Question:
I am trying to build a database.
A constraint i have to build in, is that an instrument can only be used by one person at a time. my question is how would i implement this?
I have created a AvailableInstrument Table. which draws from a view which takes all of the instruments that have a hire end date < now()
but i don't know how I would implement the constraint in this database model.
Please help :D
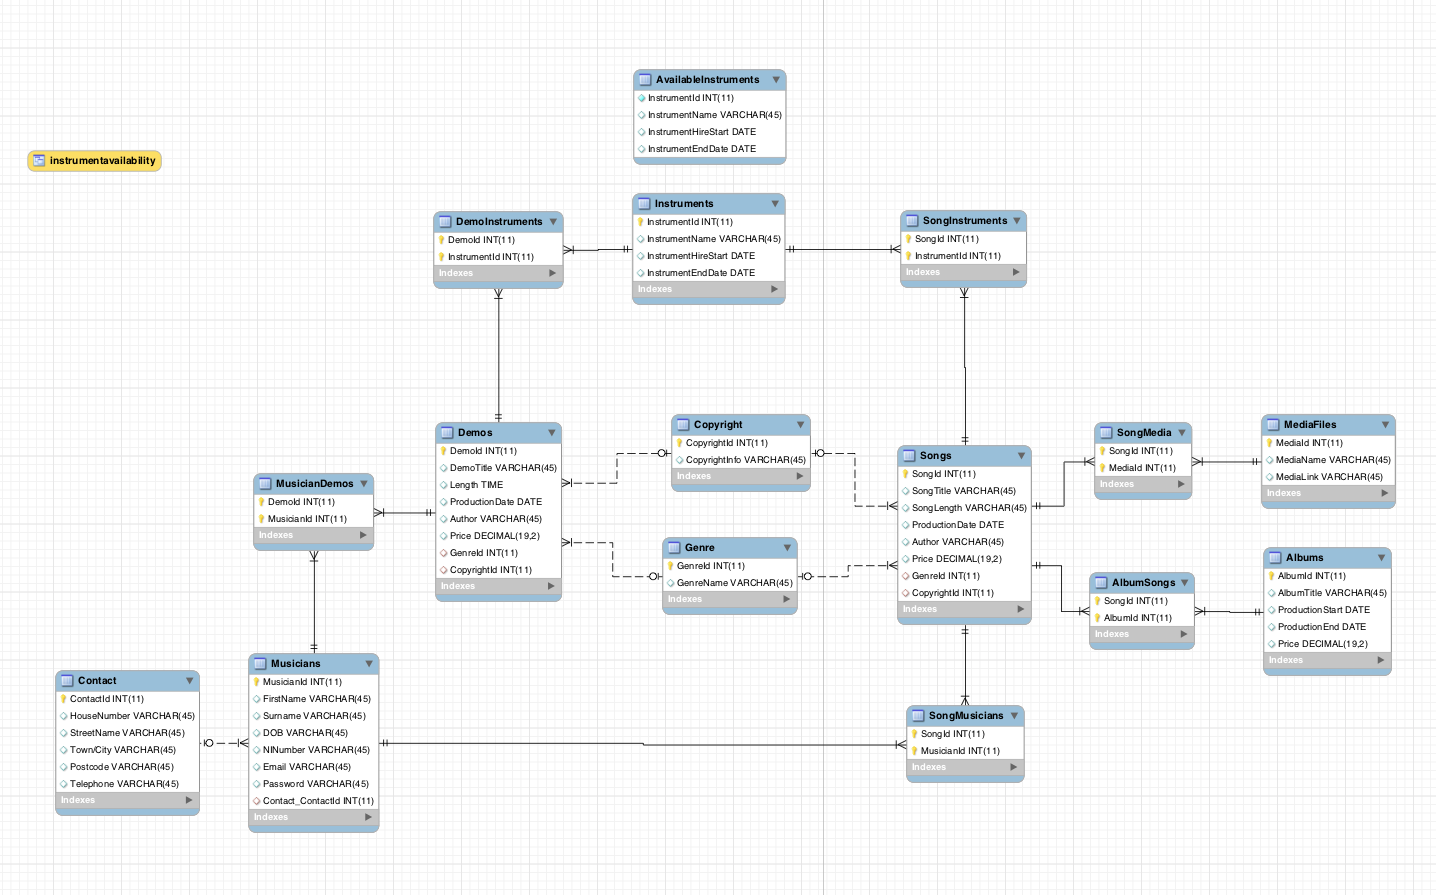
Answer: To this task I can create a InstrumentType domain table with all possible instruments types. A Instrument table with all instruments and a Rent table to hold each time a instrument is hired.
You can use the rent table for historical records and of course you cannot put that constraint here. The simplest way is to get sure a instrument cannot be hired by two musicians is to create a nullable column at Instrument to FK to the actual musician using it.
Another thing to help it is create a returned_datetime column with a default value at that rent table and a unique index covering it and instrument Id to get sure there are only one instrumentId at that default return date.